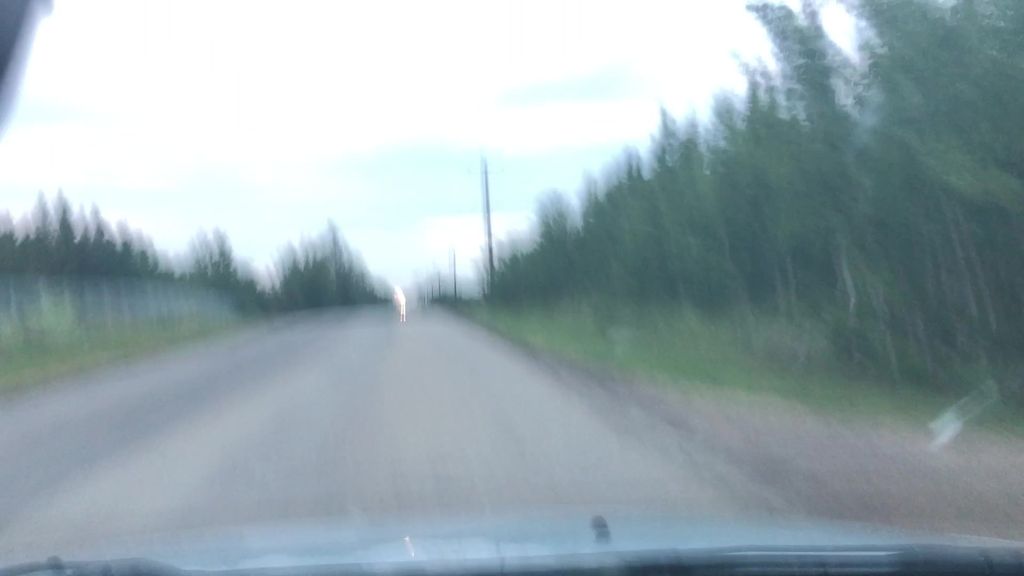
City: edmonton